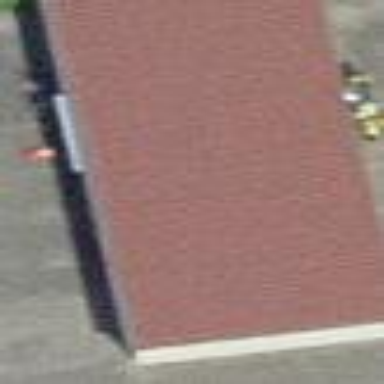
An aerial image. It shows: Group of garages.